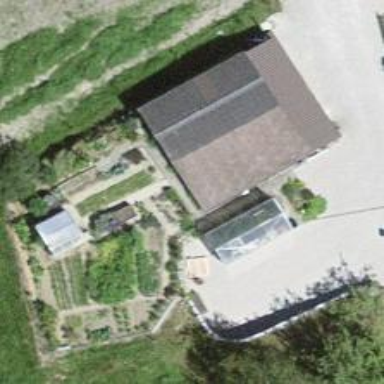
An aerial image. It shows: Greenhouse.